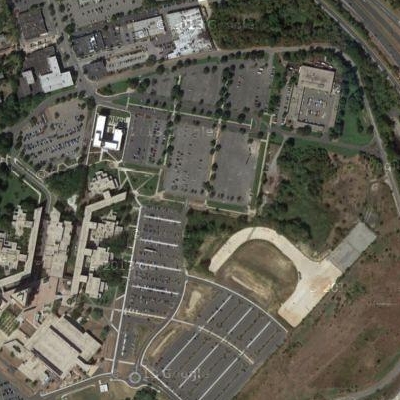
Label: gParking